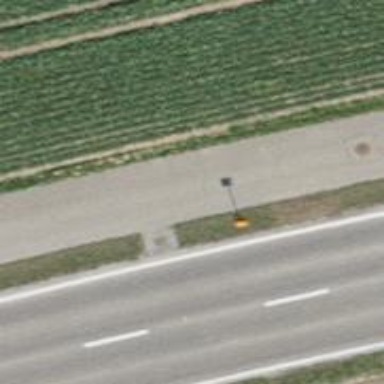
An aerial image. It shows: Pipeline marker.